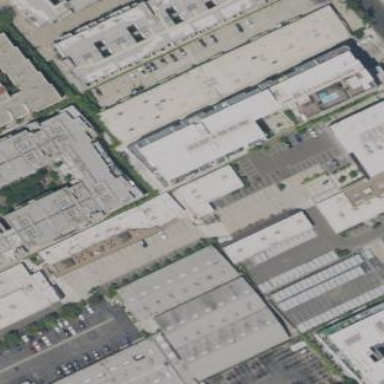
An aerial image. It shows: Industrial building.